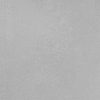
Atmospheric dust classification: dusty